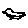
Label: bird